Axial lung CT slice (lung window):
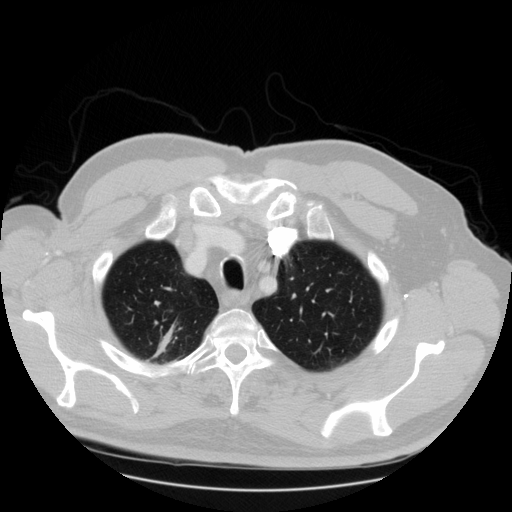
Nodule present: no